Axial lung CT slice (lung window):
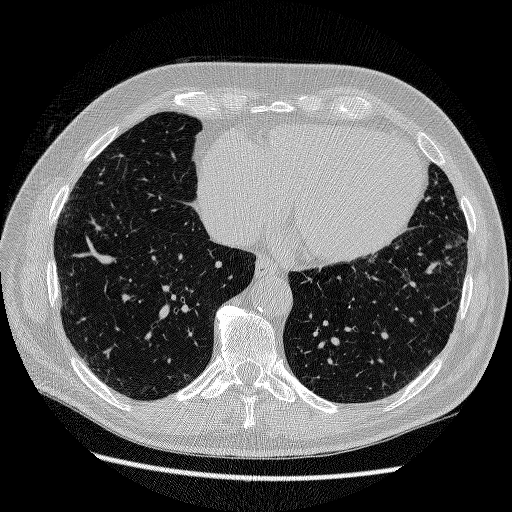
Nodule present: no